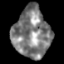
Tissue: skin
Cell type: T cells
Senescence score: 0.6858
Nuclear area (px): 1794
Mean DAPI intensity: 126.497